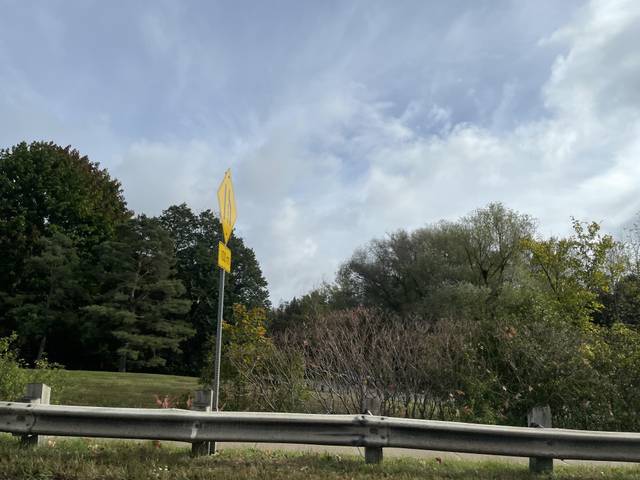
Region: Canada
Coordinates: 43.568, -80.273